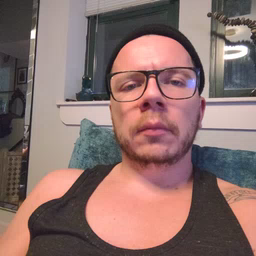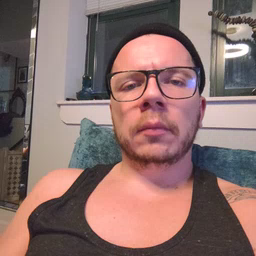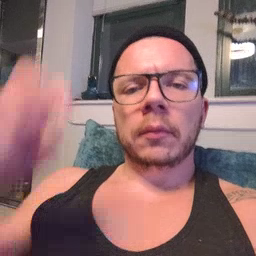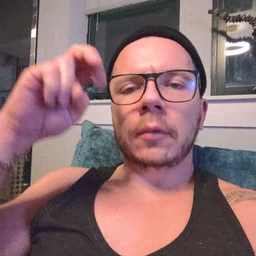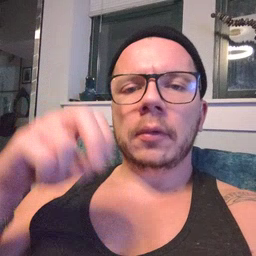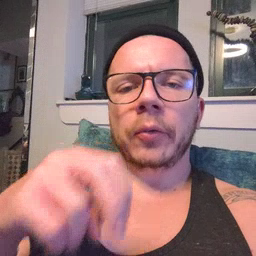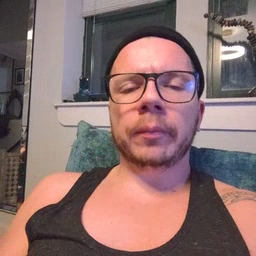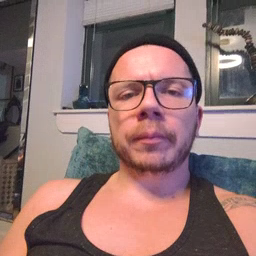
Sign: stairs